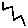
Label: zigzag